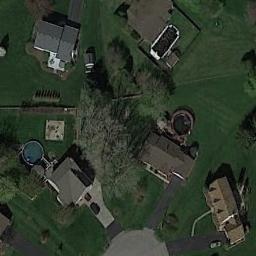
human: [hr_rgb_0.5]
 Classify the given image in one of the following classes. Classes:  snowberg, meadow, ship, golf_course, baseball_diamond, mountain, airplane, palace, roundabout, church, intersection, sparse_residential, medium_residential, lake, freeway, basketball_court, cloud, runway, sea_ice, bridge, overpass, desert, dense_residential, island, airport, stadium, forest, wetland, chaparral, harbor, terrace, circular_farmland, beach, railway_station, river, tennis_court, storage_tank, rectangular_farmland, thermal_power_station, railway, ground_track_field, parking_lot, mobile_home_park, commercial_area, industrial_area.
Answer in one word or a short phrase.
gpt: medium_residential